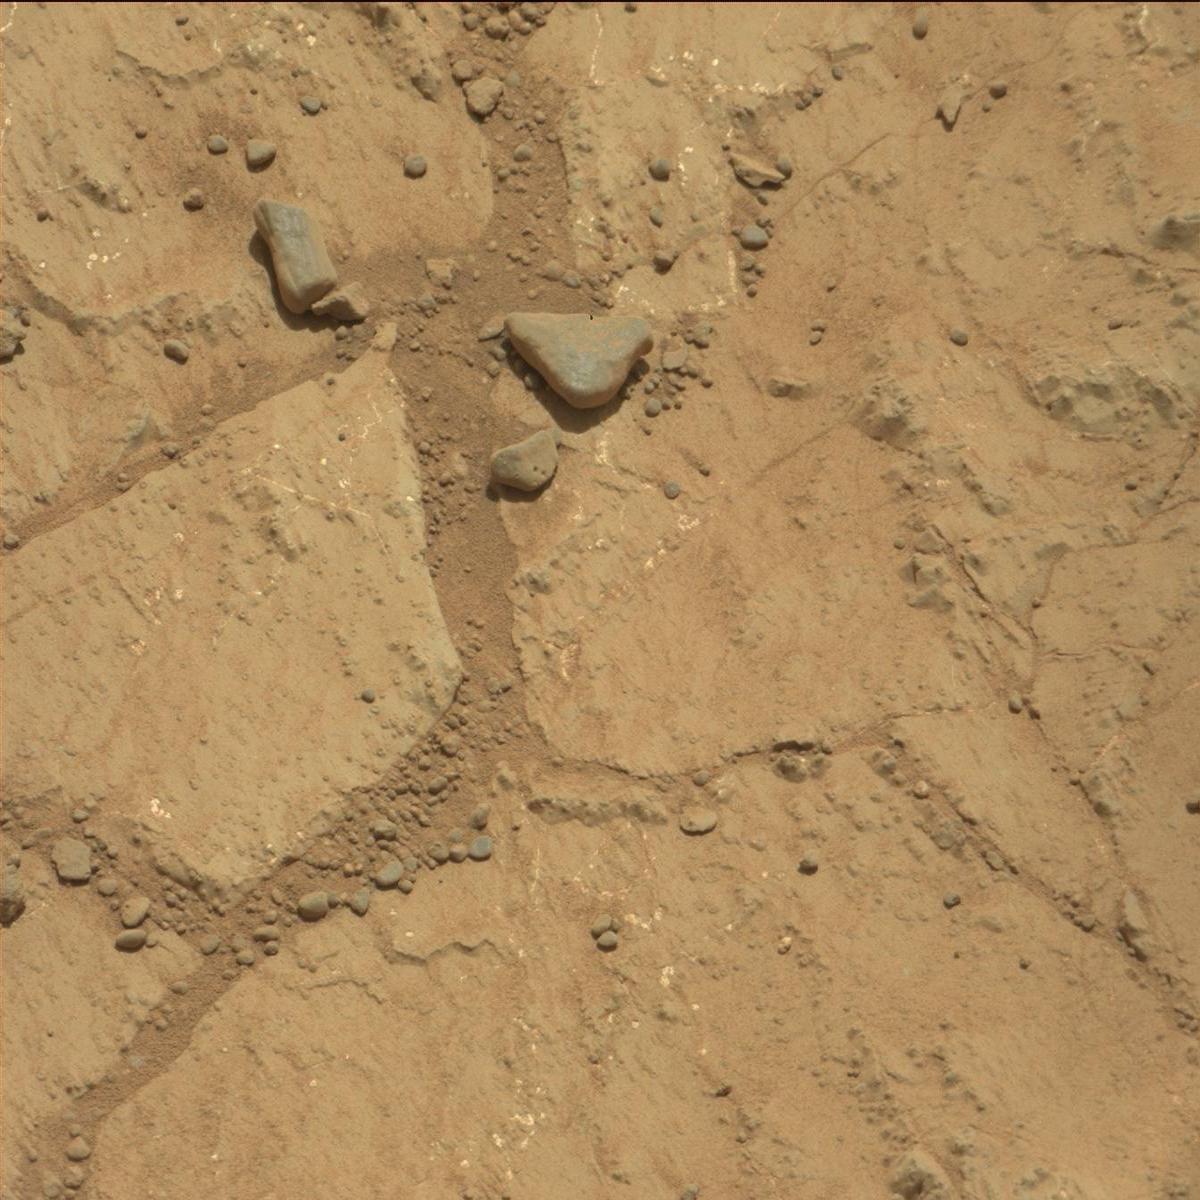
Terrain classes present: Bedrock, Rock, Sand / Soil